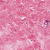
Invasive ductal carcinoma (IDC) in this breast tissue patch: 0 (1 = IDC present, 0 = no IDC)